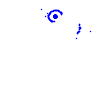
Particle: electron